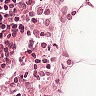
Metastatic tissue present: no